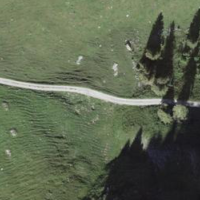
EUNIS habitat code: 26
Species observed at this site:
Caltha palustris